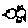
Label: bird